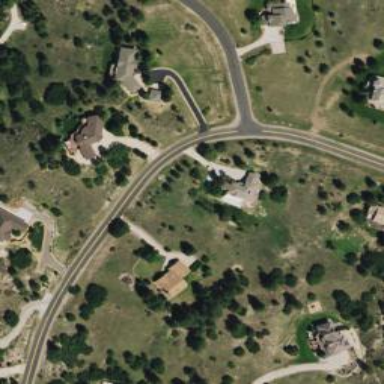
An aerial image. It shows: Driveway leading to service road.